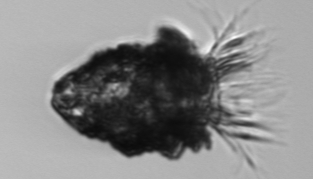
Label: Stenosemella_pacifica